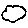
Label: cloud